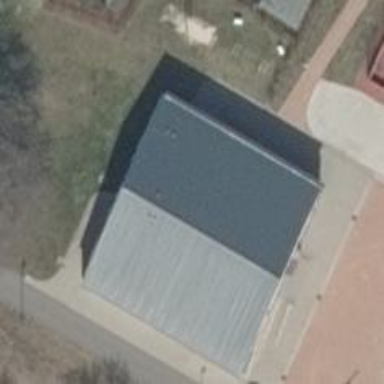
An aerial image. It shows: Community center.